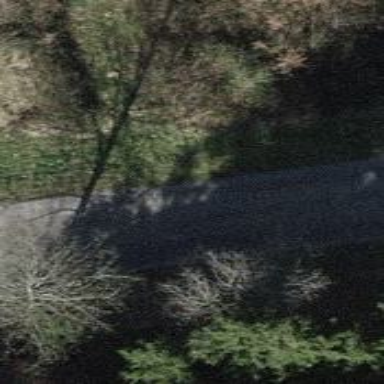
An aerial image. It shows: Track road with grade4 tracktype.